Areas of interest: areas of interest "Jiuyang Shopping Mall"
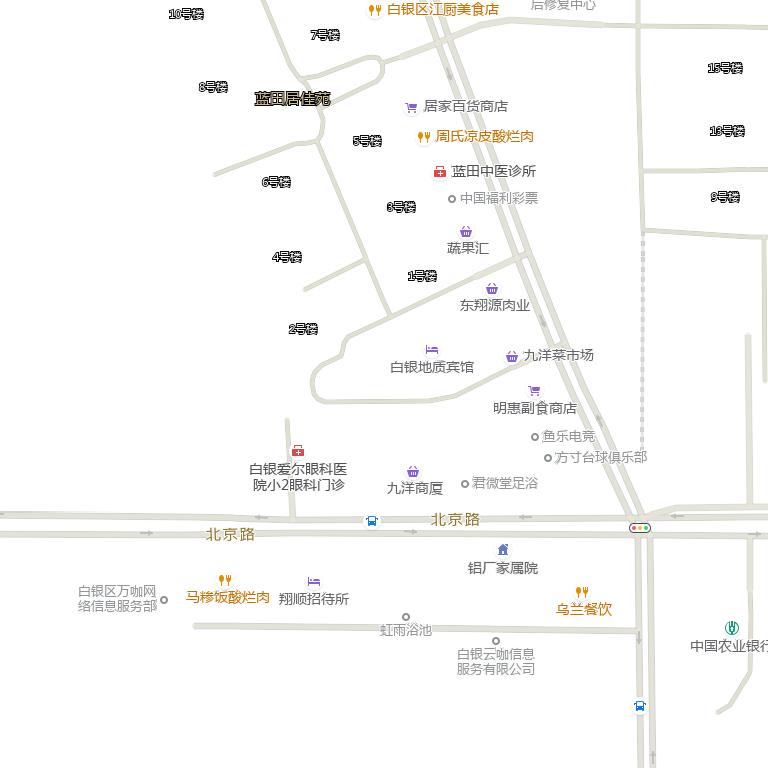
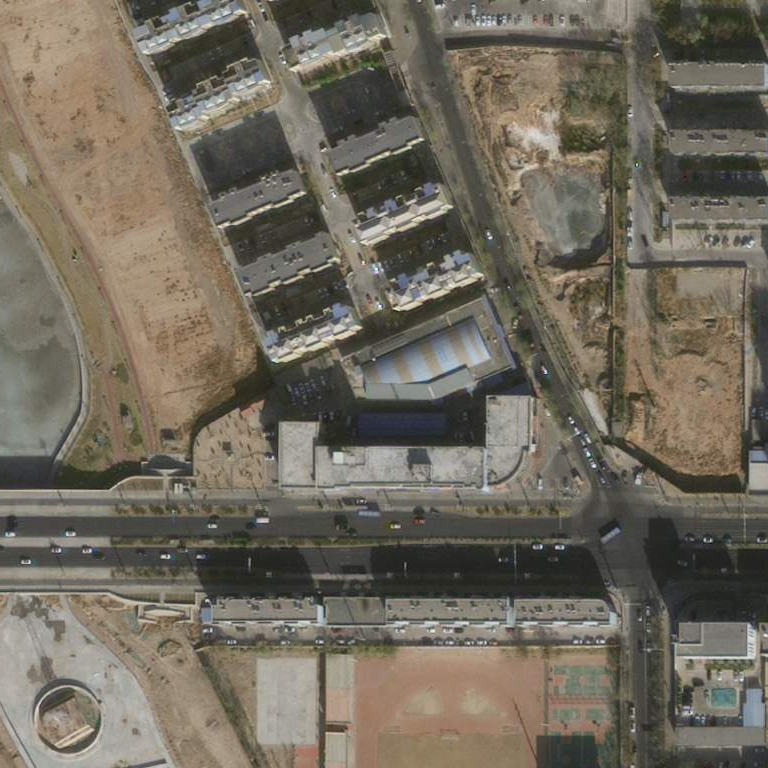